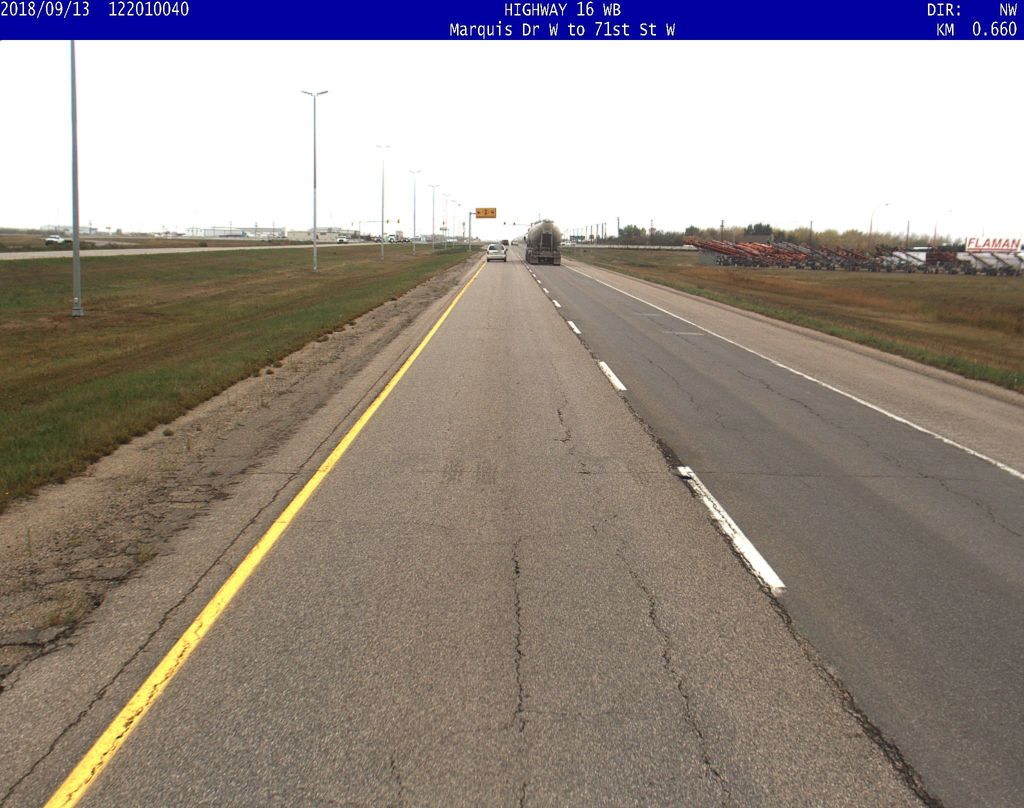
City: saskatoon